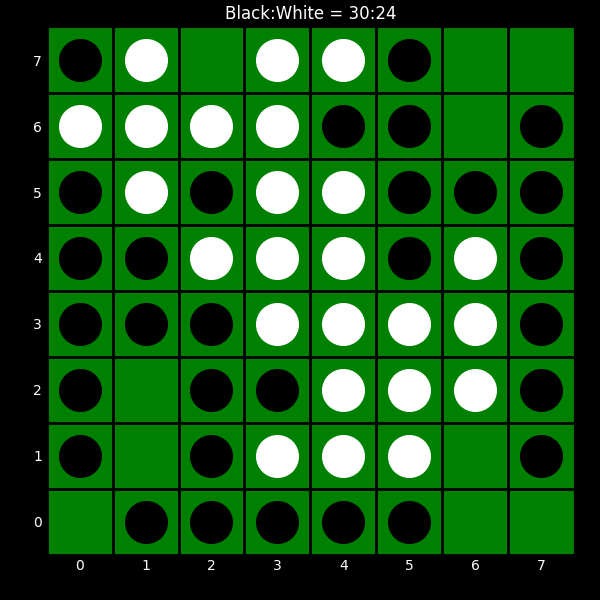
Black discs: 30
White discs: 24